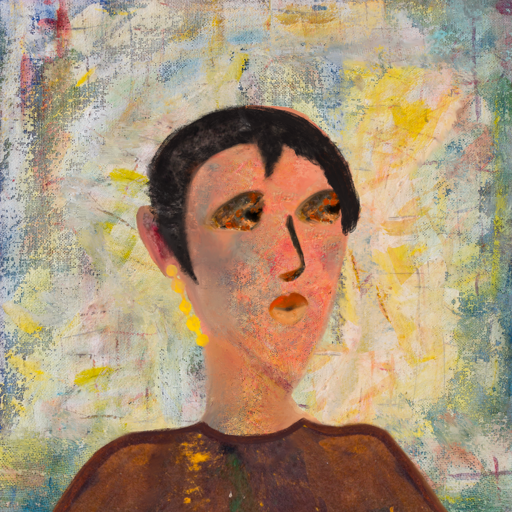
Background: Irani, Head And Neck Side: Irani, Face Side: Gypsy_Queen, Bust: Comrade, Hair Side: Roy_Bahadur, Head Accessory: Blank, Second Necklace: Blank, Necklace: Blank, Baby: Blank